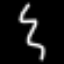
Label: squiggle